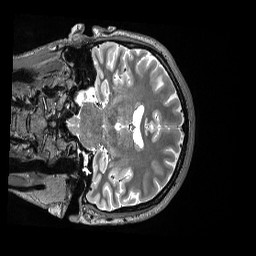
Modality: T2w
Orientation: coronal